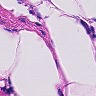
Metastatic tissue present: no